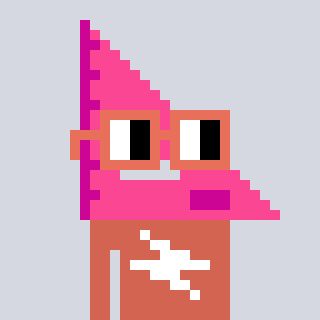
a pixel art character with square orange glasses, a squadron ruler-shaped head and a peachy-colored body on a cool background